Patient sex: F
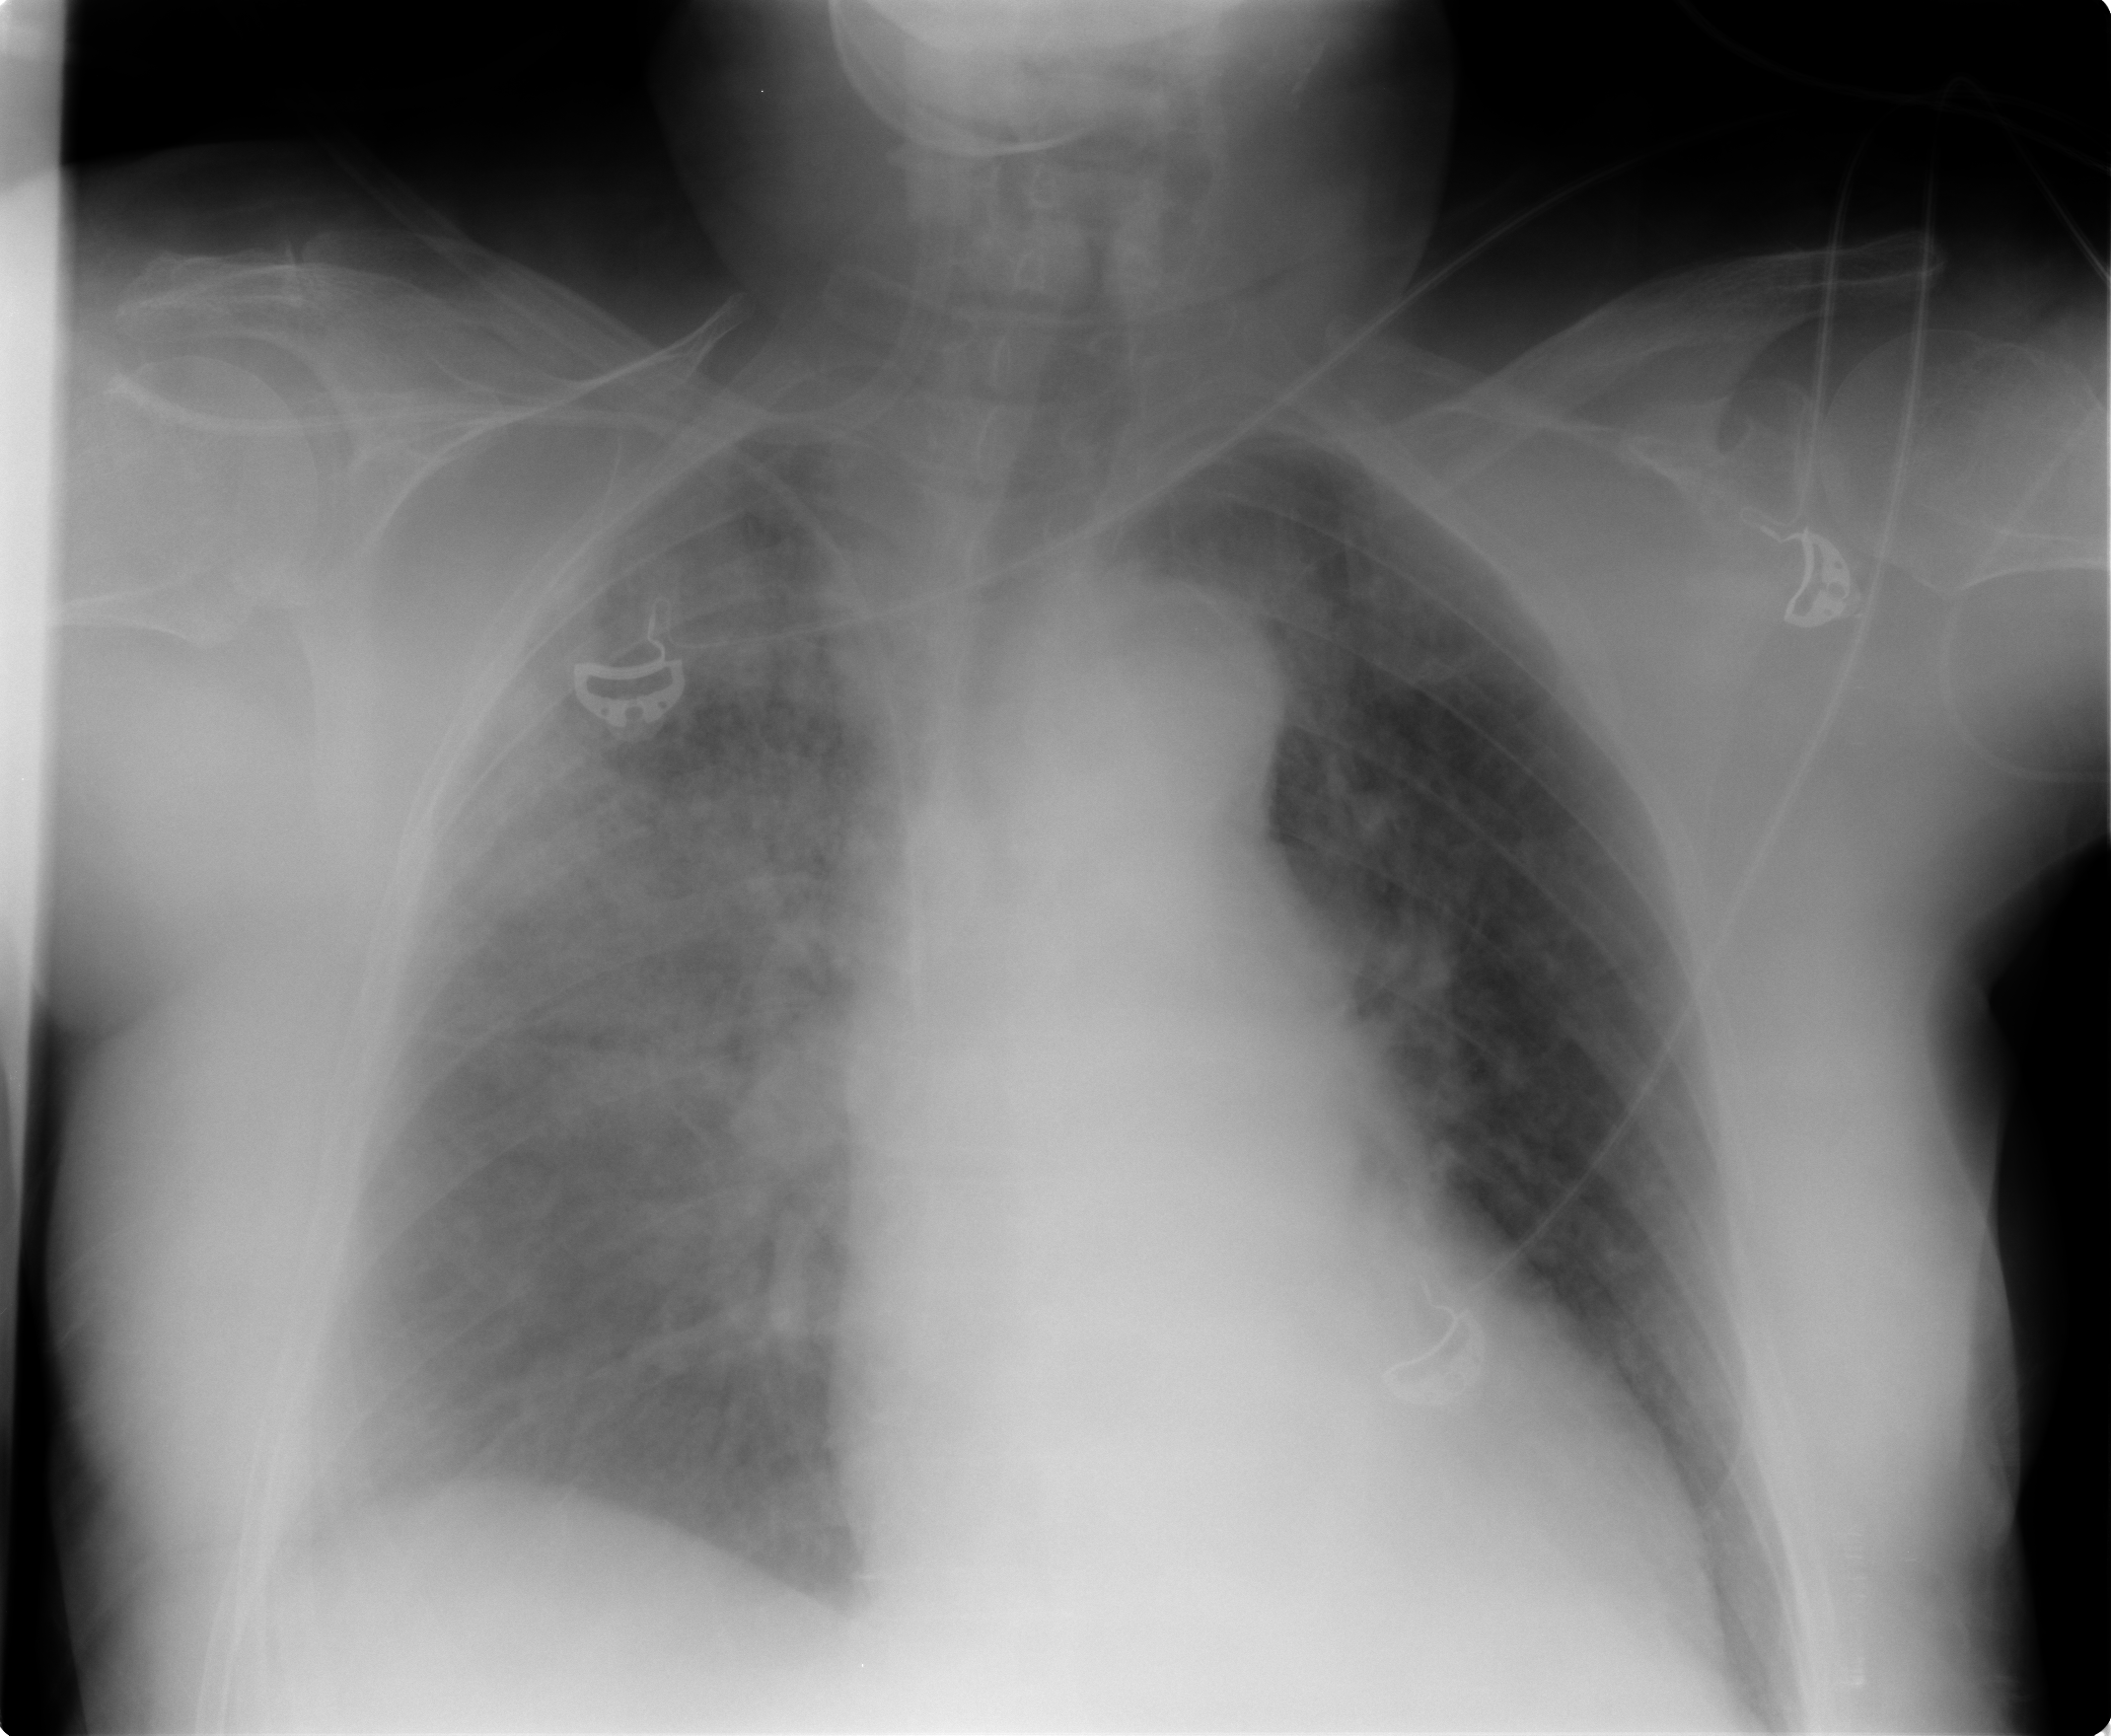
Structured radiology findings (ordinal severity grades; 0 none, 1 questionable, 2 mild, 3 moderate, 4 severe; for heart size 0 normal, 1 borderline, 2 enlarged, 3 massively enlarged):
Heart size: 2
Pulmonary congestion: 2
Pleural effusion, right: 1
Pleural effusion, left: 0
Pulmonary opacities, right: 3
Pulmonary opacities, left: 2
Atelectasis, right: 2
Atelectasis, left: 0